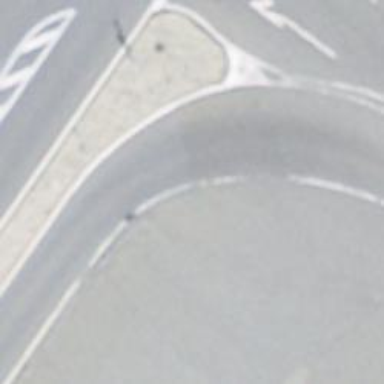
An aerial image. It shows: Primary link highway with asphalt surface.